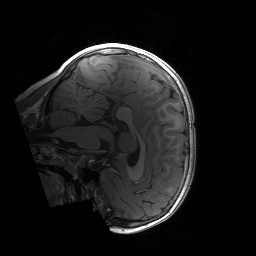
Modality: T1w
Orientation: sagittal
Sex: male
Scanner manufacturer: siemens
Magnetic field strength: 3 T
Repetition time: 1.9 s
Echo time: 0.00243 s